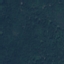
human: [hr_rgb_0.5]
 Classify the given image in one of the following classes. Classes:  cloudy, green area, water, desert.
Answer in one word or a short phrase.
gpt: green area